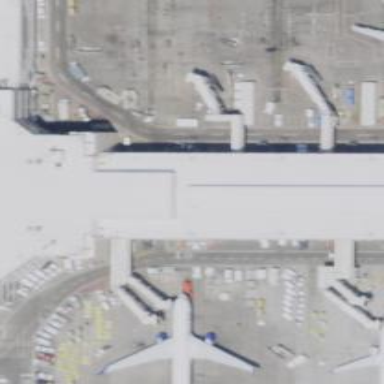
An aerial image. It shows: Airport gate.